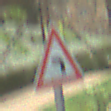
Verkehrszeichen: KurveLinks
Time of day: Midday
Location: Outdoor (Nature)
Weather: PartlyCloudy
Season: NotSpecified
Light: Natural